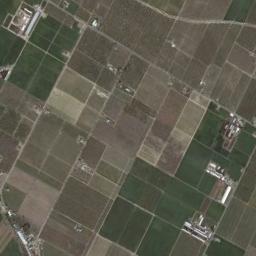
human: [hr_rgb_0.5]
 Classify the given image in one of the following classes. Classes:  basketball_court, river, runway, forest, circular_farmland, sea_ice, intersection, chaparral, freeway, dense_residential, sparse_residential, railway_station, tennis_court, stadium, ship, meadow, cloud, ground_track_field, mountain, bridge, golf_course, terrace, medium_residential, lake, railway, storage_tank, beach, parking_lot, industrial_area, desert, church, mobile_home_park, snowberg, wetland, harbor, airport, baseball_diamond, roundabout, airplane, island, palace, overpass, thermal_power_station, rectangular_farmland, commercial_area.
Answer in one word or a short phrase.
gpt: rectangular_farmland